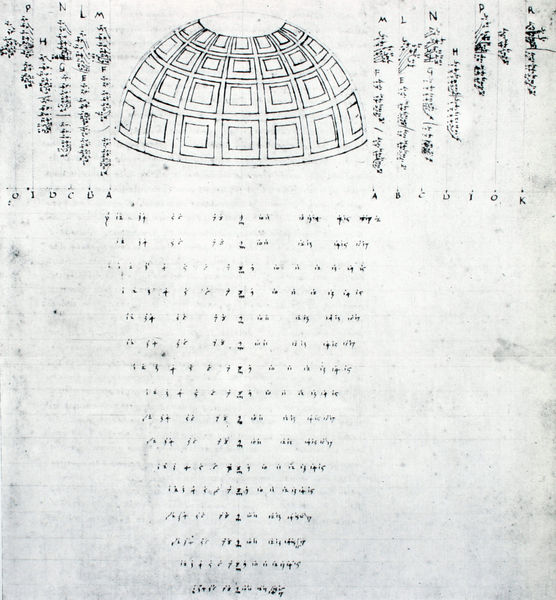
Titel: De Prospectiva Pingendi, Libro Terzo, Fig. LXXVII
Künstler: Piero della Francesca
Standort: Reggio Emilia
Institution: Biblioteca Panizzi
Schlagwörter: weiß, fenster, grau, licht, schwarz, skizze, zeichnung, dach, alt, architektur, barock, blass, tragen, decke, blatt, renaissance, rund, schrift, papier, italien, studie, last, grafik, graphik, linien, spalten, kuppel, detail, symmetrie, zahlen, ziffern, schriftzeichen, symetrie, gewölbe, buch, linie, form, groß, druck, schwarzweiss, seite, text, buchstaben, beschriftung, quer, kugel, entwurf, tinte, pantheon, rom, schriftbild, buchseite, kasten, halbkreis, quadrate, öffnung, arabisch, kalotte, zeichnen, halb, mittelalter, konstruktion, plan, kasetten, kassetten, kassettendecke, trichter, nummern, vorlage, querschnitt, rundung, geometrie, quadrat, handschrift, konisch, wort, anordnung, legende, erklärung, luke, quadratisch, kasette, kassette, öffnungen, verschmutzt, maßstab, bauzeichnung, zeichung, bauplan, lasten, kasettendecke, wölbung, handzeichnung, opaion, opeion, statik, da vinci, messungen, berechnung, kassettenkuppel, mathematik, dachkonstruktion, kuppeldach, kästen, angaben, verjüngen, berechnungen, messung, facetten, wörter, markierungen, segmente, kastendecke, halbkugel, liste, verblichen, berechnen, belastung, eintwurf, geschrieben, halbkuge, kuppel zeichnung, gefache, öffnugngen